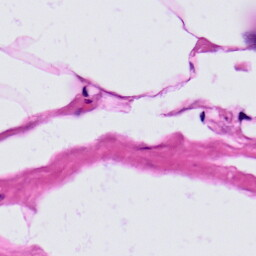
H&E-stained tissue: Prostate